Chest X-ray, AP view. Patient: 48 years old, sex F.
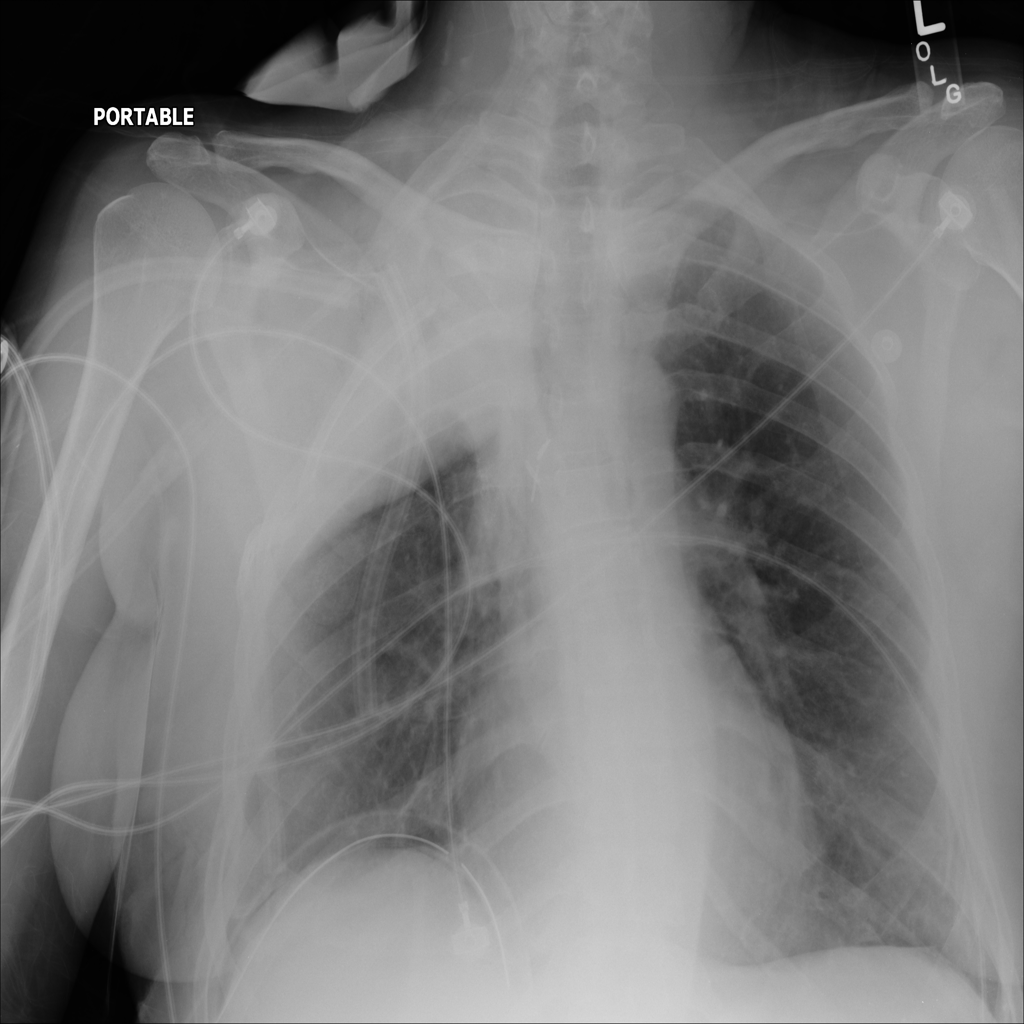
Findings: Pneumothorax